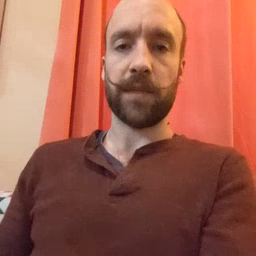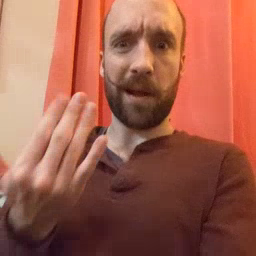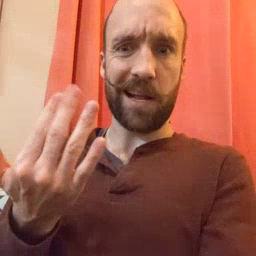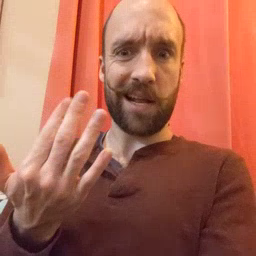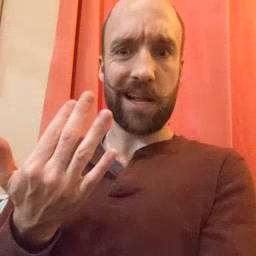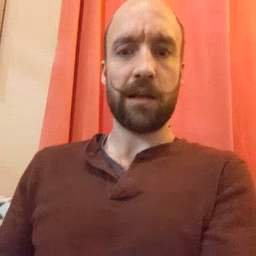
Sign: wait